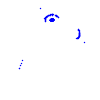
Particle: electron